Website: home-depot
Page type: payment
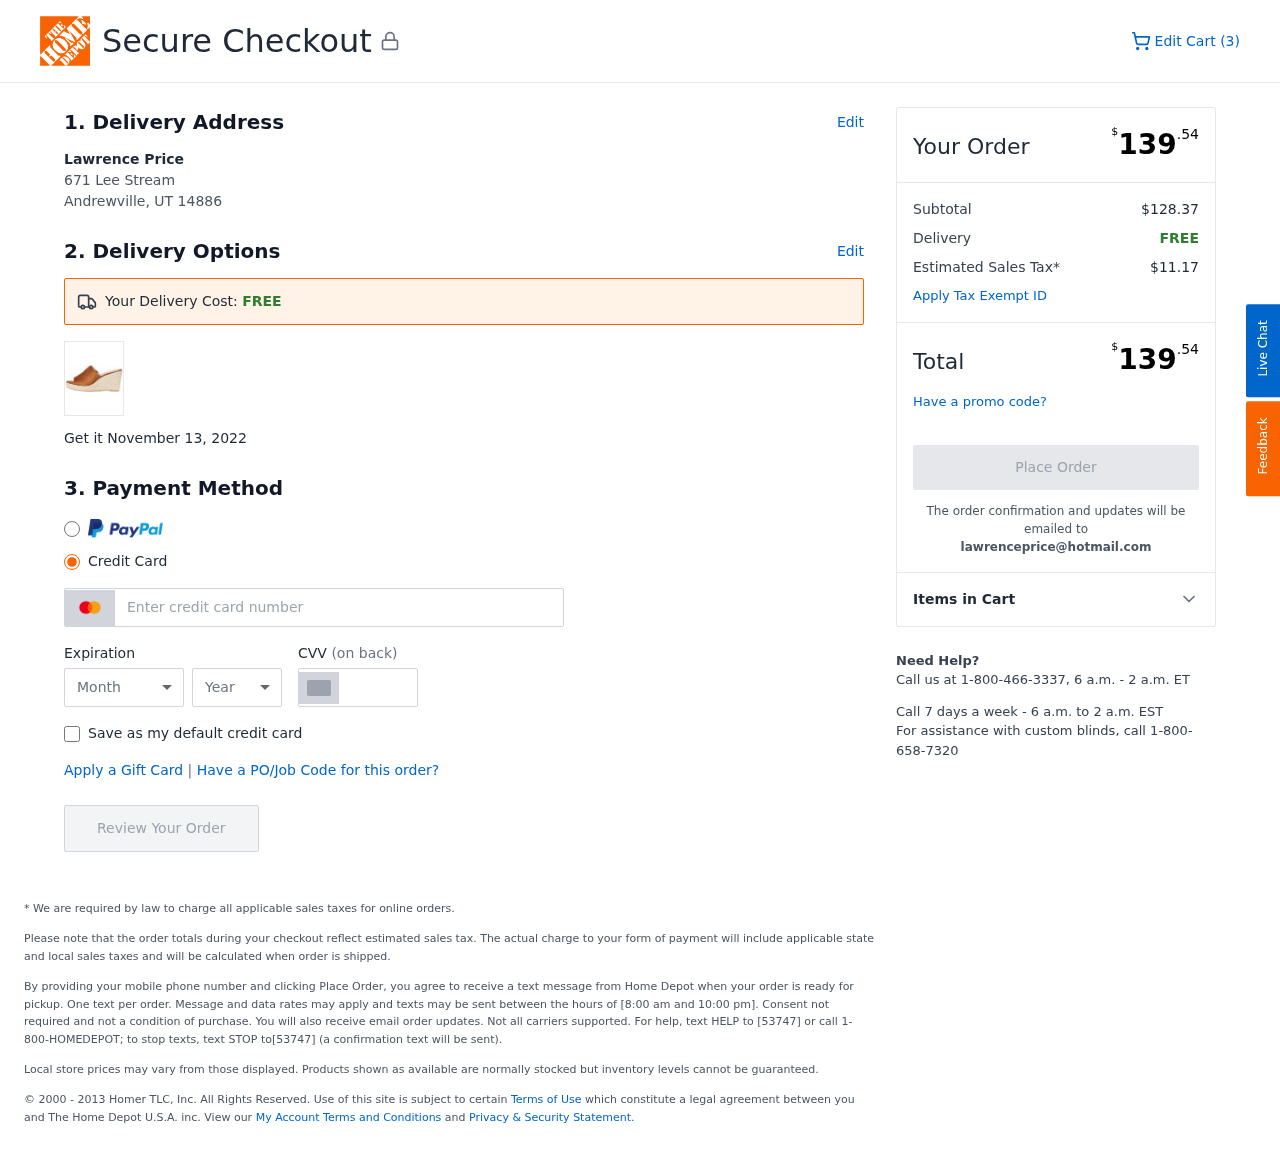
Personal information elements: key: PII_CARD_CVV
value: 187
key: PII_CARD_EXPIRY_MONTH
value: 12
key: PII_CARD_EXPIRY_YEAR
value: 30
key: PII_CARD_NUMBER
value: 2499 2070 6239 8875
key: PII_CITY_STATE_ZIP
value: Andrewville, UT 14886
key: PII_EMAIL
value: lawrenceprice@hotmail.com
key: PII_FULLNAME
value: Lawrence Price
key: PII_STREET
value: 671 Lee Stream
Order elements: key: ORDER_NUM_ITEMS
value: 3
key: ORDER_DELIVERY_DATE
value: November 13, 2022
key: ORDER_TOTAL
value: $139.54
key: ORDER_SUBTOTAL
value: $128.37
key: ORDER_SHIPPING_COST
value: FREE
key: ORDER_TAX
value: $11.17